Question: in opencv contour detection i am getting multiple contours near about to each other. in this image i have to select a contour from each group of closest contours.
how can i select a contour per group.
i know about dilate image , and already done , but it not worked well for me.
see attached image has four contours. i need to select two from them , one from each group.
how can achieve that.
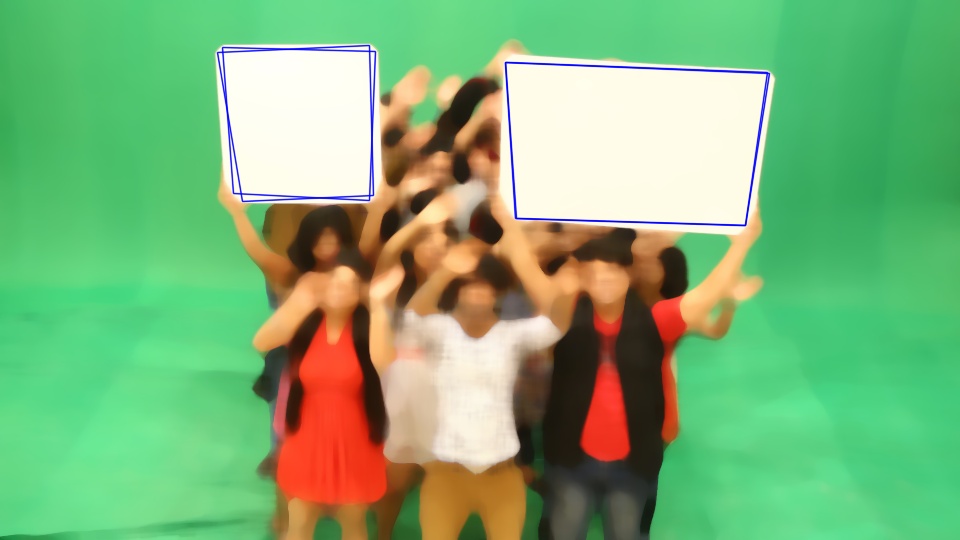
Answer: If you have Source image . You can follow this pseudo code. You can implement the same in c++ easily.
Note that here I've used the CV_RETR_EXTERNAL parameter to retrieve the outermost contours.
'''
Image<Bgr, byte> Img_Result_Bgr = Img_Source_Bgr.Clone();
Image<Gray, byte> Img_Org_Gray = Img_Source_Bgr.Convert<Gray, byte>();
Img_Org_Gray = Img_Org_Gray.ThresholdBinary(new Gray(250), new Gray(255));
#region Finding Contours
using (MemStorage storage = new MemStorage()) //allocate storage for contour approximation
for (Contour<Point> contours = Img_Org_Gray.FindContours(Emgu.CV.CvEnum.CHAIN_APPROX_METHOD.CV_CHAIN_APPROX_NONE, Emgu.CV.CvEnum.RETR_TYPE.CV_RETR_EXTERNAL, storage); contours != null; contours = contours.HNext)
{
Contour<Point> contours_Approximated = contours.ApproxPoly(contours.Perimeter * 0.005,storage);
if (contours.Area > 10) //only consider contours with area greater than 100
{
Img_Result_Bgr.Draw(contours_Approximated, new Bgr(Color.Red), 2);
}
}
#endregion
imageBox1.Image = Img_Result_Bgr;
'''